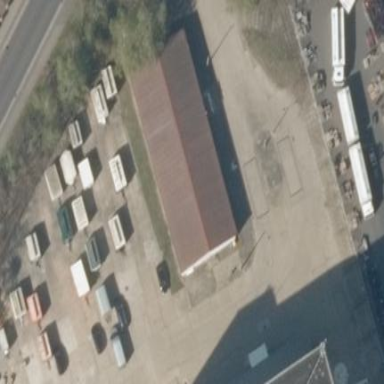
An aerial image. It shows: Commercial building.